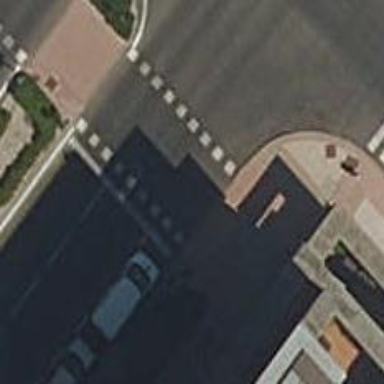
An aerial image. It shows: Road with traffic signals.